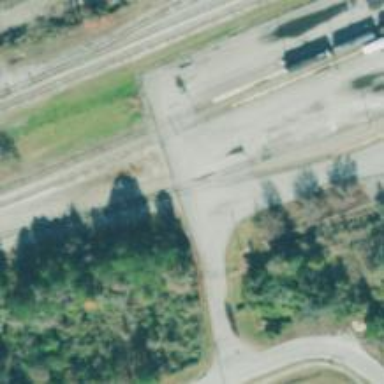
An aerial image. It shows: Railway level crossing.